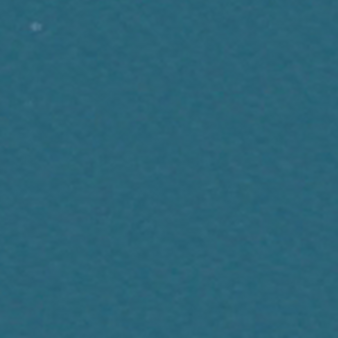
Label: other